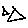
Label: triangle